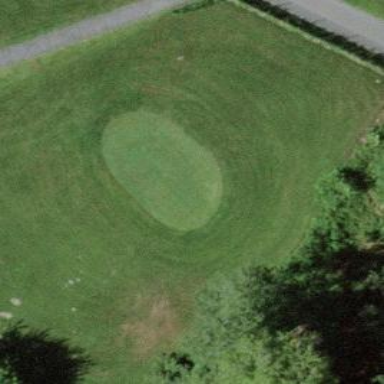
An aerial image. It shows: Golf tee on grassy land.